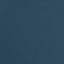
Land use / land cover class: SeaLake